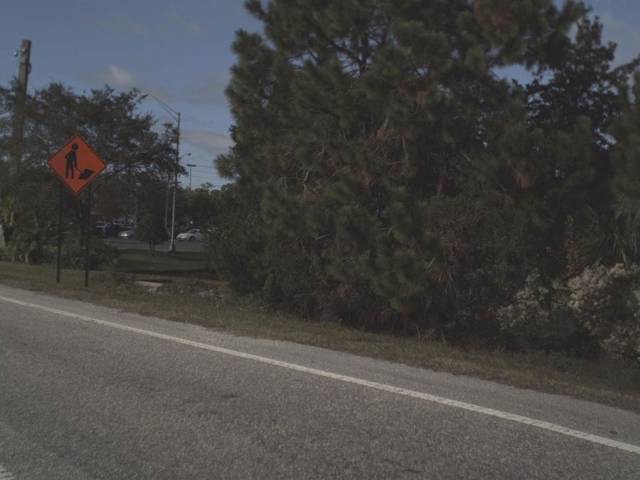
Region: United States
Coordinates: 29.182, -81.078